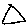
Label: triangle